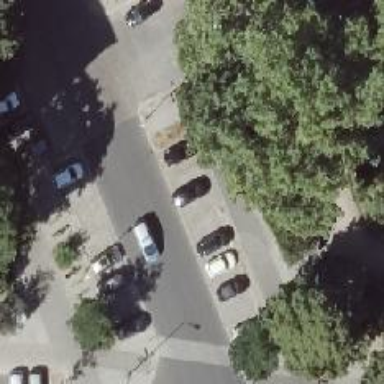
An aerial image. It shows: Residential road with asphalt surface. The road has sidewalks on both sides with separate parking spaces.